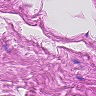
Metastatic tissue present: no